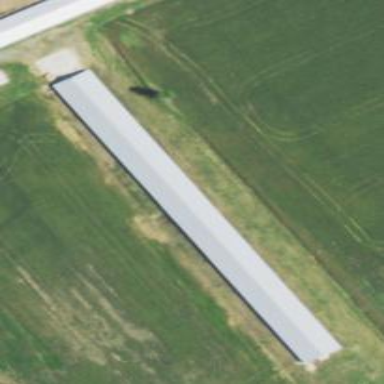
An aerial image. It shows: Farm auxiliary building.